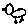
Label: bird